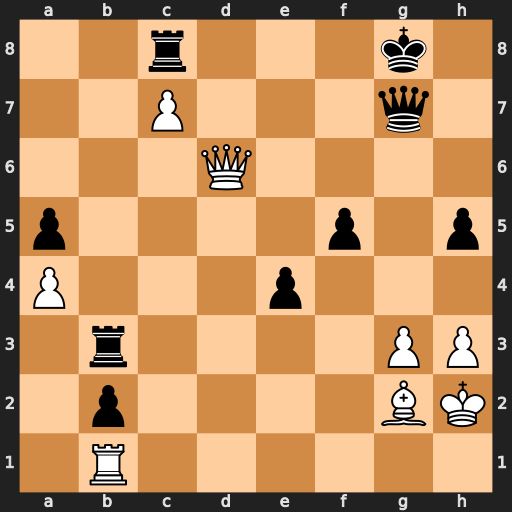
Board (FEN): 2r3k1/2P3q1/3Q4/p4p1p/P3p3/1r4PP/1p4BK/1R6
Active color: w
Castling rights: -
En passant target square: -
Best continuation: Qe6+ Qf7 Qxc8+